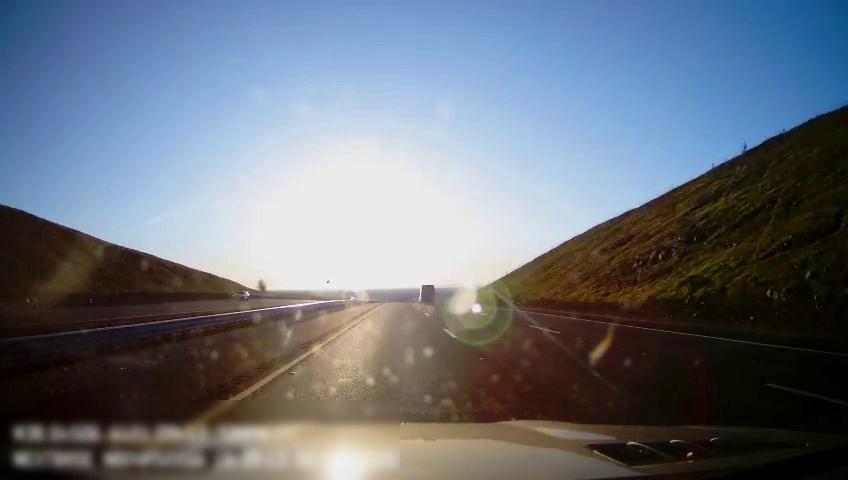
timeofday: Day
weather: Sunny
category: Drivable Space
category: Drivable Space
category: Vehicles | Truck
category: Vehicles | Car
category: Lanes | Current Lane
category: Lanes | Current Lane
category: Lanes | Alternate Lane
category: Lanes | Alternate Lane